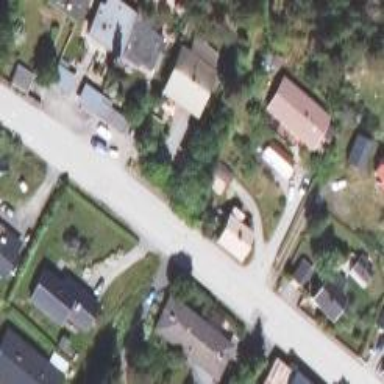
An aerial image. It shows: Tertiary road with asphalt surface.